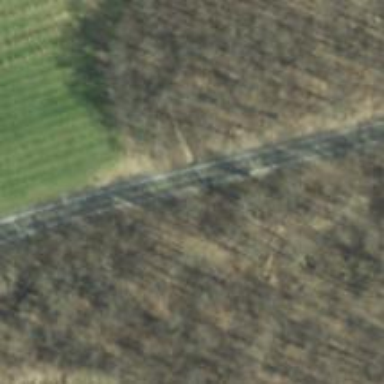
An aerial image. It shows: Secondary road.